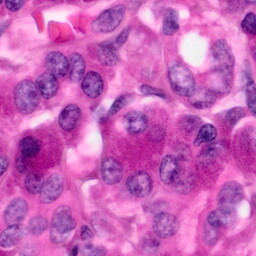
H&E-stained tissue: Pancreatic